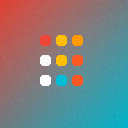
Screen state: on